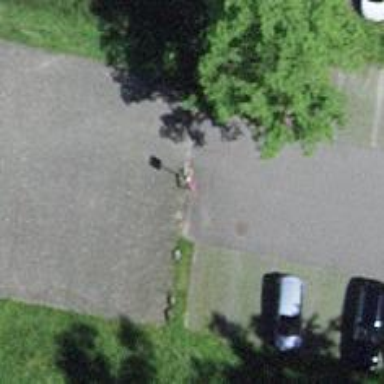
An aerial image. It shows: Unpaved parking aisle road for service vehicles.